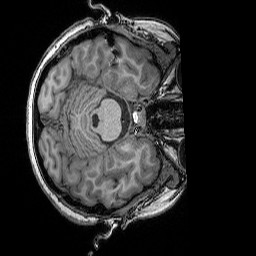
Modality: T1w
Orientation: axial
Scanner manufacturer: siemens
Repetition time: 2.25 s
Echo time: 0.00418 s